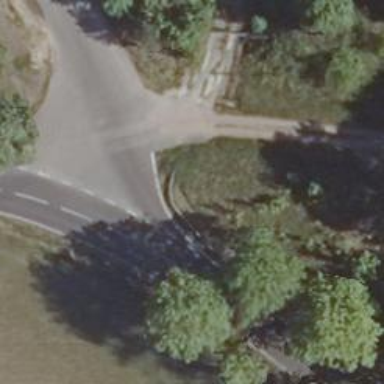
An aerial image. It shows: Emergency access point on the road.